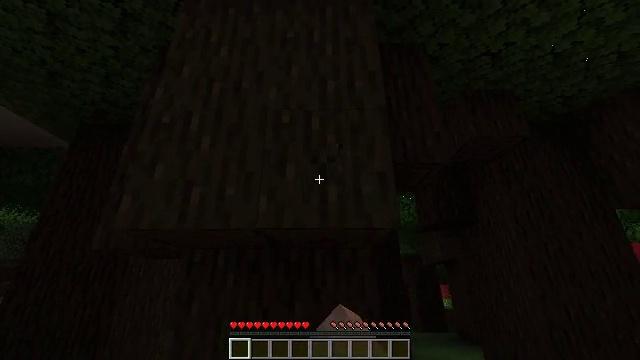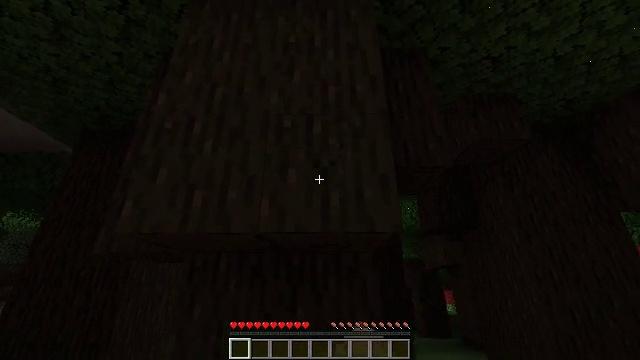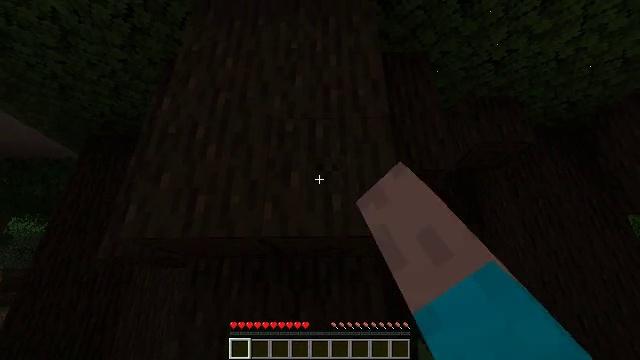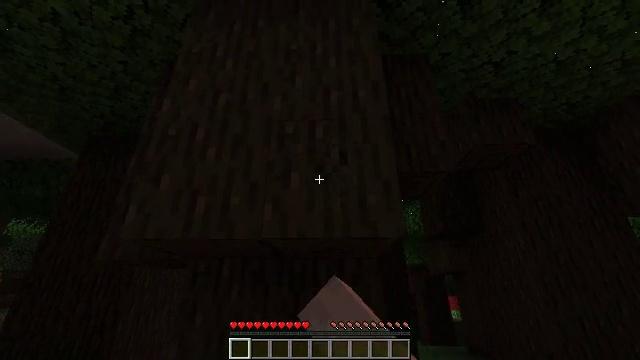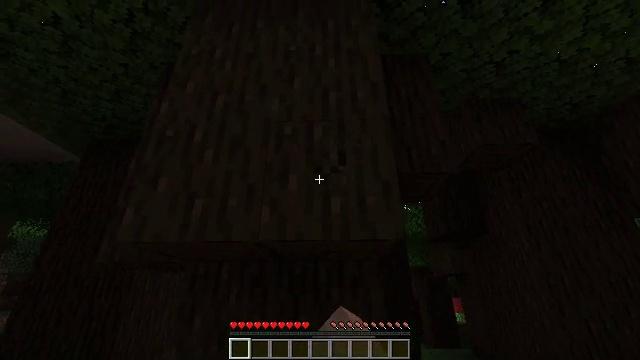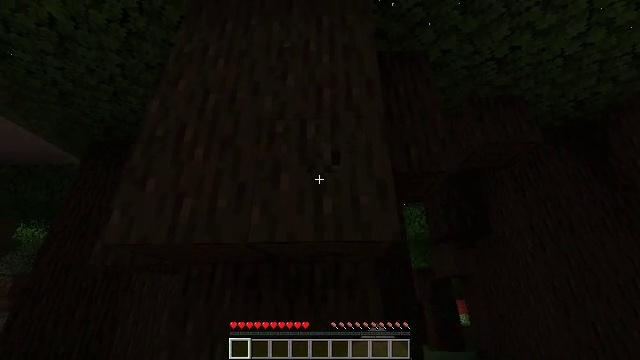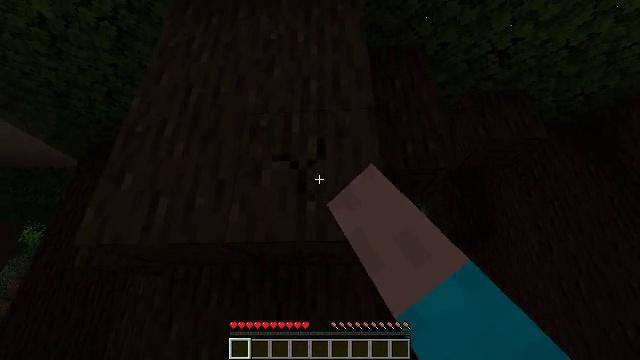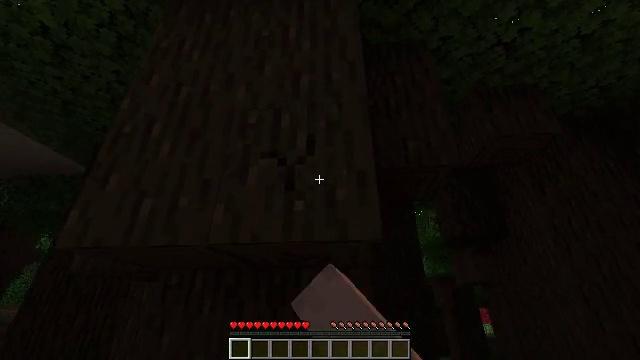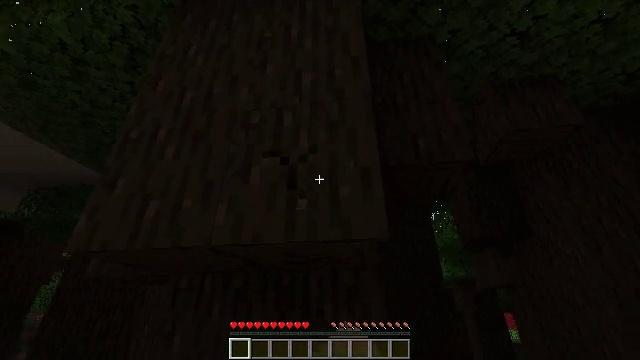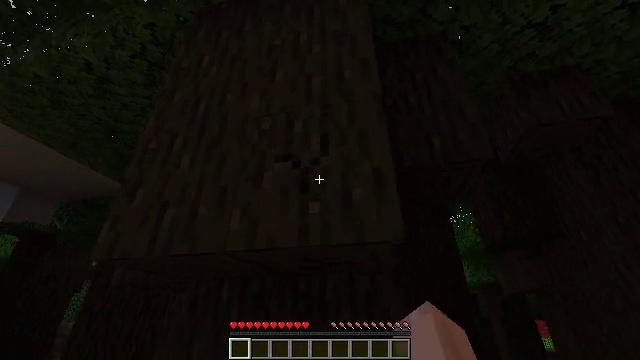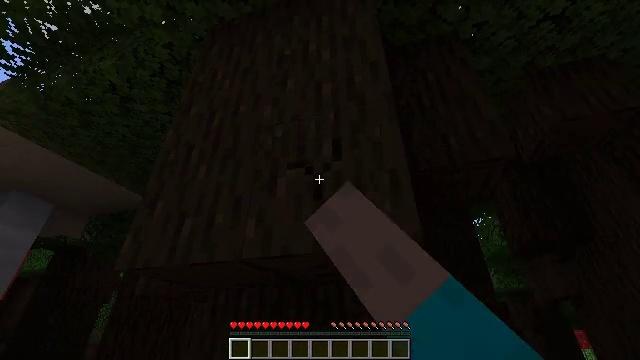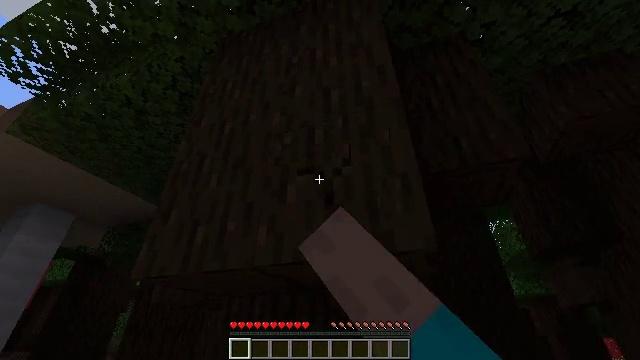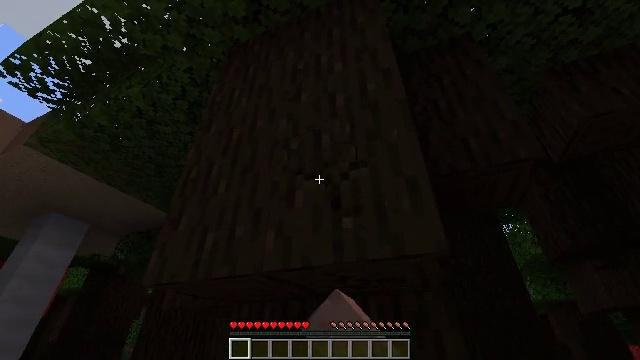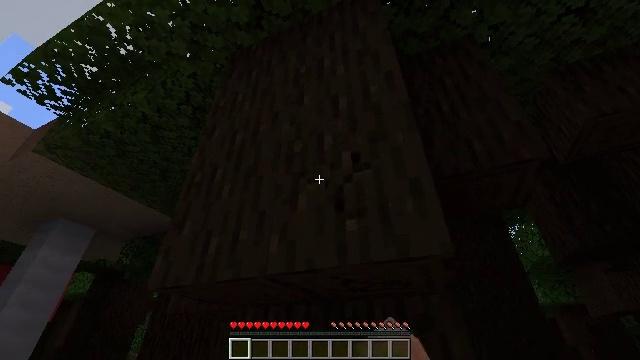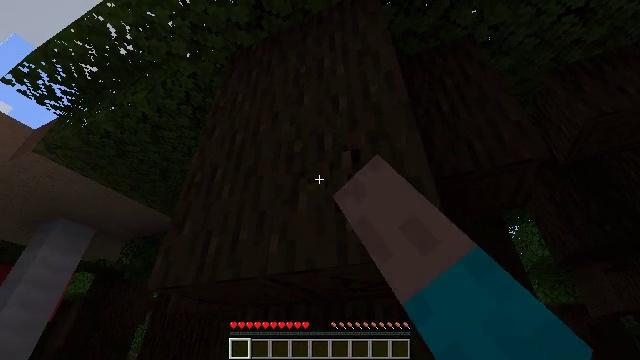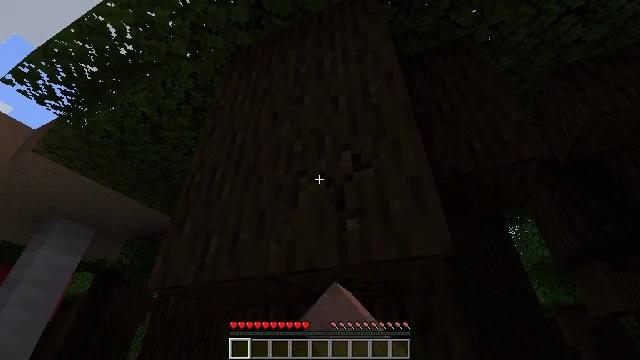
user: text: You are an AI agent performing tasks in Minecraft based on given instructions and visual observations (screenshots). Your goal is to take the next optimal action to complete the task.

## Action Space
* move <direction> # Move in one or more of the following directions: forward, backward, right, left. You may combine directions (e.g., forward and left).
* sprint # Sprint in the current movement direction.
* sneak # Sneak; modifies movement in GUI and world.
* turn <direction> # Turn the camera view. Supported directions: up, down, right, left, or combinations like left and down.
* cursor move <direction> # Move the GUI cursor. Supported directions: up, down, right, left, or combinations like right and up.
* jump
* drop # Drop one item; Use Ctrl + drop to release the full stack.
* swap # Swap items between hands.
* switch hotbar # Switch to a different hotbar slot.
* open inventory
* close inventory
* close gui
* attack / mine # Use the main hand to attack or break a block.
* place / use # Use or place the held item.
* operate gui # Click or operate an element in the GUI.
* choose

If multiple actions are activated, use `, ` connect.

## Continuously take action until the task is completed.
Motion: motion action
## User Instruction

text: Chop down the dark oak log.
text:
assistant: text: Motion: attack / mine
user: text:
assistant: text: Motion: attack / mine
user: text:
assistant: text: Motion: attack / mine
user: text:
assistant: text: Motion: move forward and move right, attack / mine
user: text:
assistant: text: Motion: move forward and move right, attack / mine
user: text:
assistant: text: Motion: move forward and move right, turn left, attack / mine
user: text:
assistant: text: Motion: turn left and up, attack / mine
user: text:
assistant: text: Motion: turn left, attack / mine
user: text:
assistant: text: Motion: turn left and up, attack / mine
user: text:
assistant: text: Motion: turn left and up, attack / mine
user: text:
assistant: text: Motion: turn left and up, attack / mine
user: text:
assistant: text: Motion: turn left and up, attack / mine
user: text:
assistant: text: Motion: attack / mine
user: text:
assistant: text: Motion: attack / mine
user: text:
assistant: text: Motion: attack / mine
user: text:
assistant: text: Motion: attack / mine
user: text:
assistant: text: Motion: attack / mine
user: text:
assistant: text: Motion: attack / mine
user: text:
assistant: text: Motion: attack / mine
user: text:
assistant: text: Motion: attack / mine
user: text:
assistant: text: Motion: attack / mine
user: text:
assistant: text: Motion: attack / mine
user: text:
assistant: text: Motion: attack / mine
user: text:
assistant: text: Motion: attack / mine
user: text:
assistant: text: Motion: attack / mine
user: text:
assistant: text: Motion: attack / mine
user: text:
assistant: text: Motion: turn up, attack / mine
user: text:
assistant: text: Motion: attack / mine
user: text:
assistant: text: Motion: attack / mine
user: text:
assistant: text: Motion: attack / mine